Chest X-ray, AP view. Patient: 82 years old, sex M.
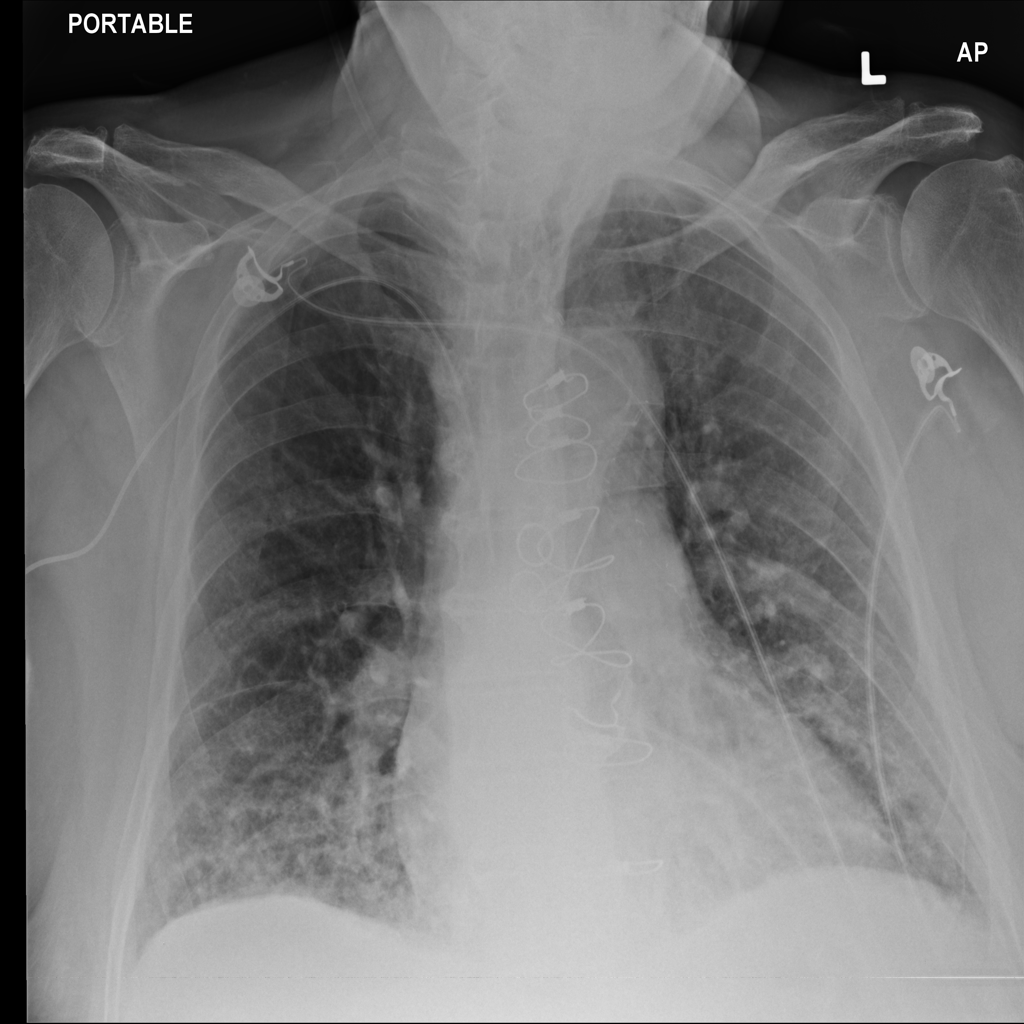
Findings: No Finding